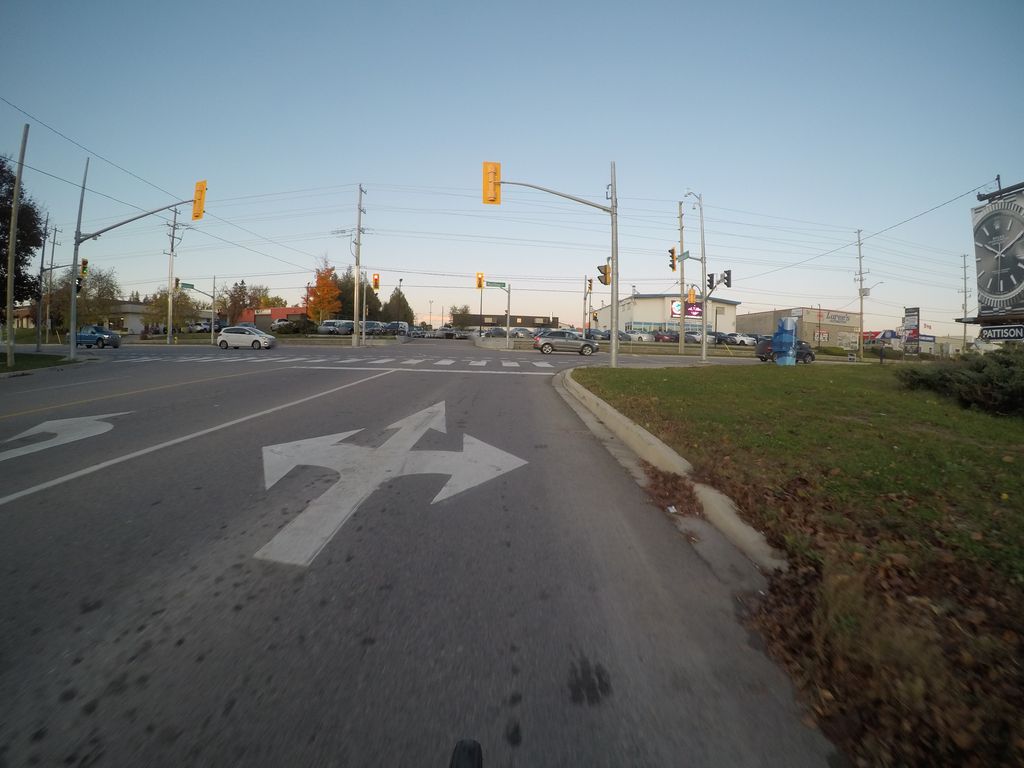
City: kitchener-waterloo